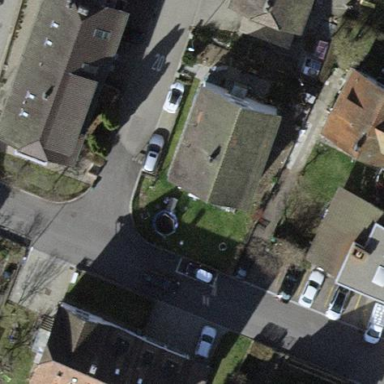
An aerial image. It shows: Detached building with gabled roof made of dimgray roof tiles.